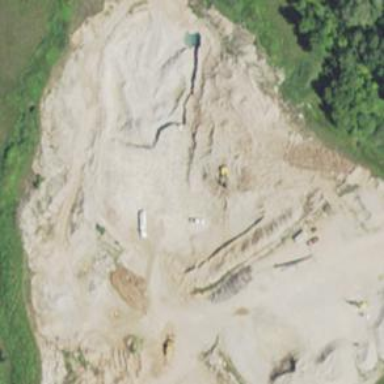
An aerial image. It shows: Quarry area.